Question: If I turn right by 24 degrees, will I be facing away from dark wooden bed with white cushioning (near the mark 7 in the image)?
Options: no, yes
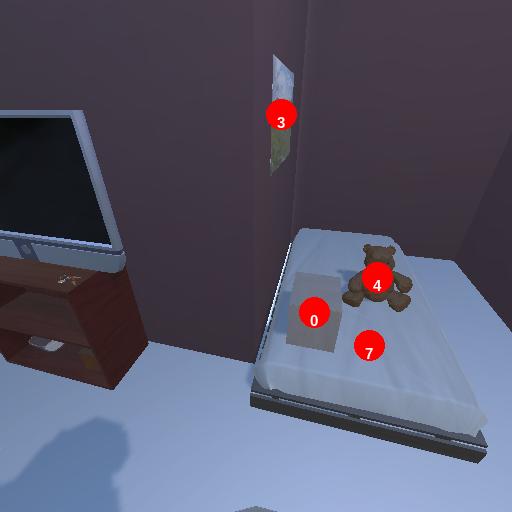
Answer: no